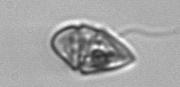
Label: Gyrodinium